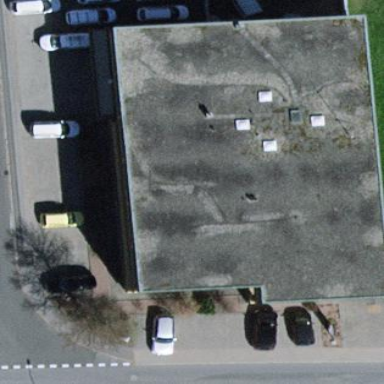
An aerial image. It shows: Commercial building.